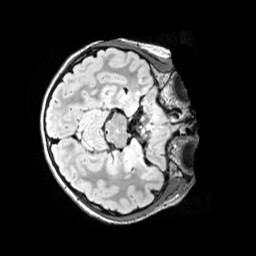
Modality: FLAIR
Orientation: axial
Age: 12
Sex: male
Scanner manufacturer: siemens
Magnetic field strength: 3 T
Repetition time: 5 s
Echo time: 0.388 s